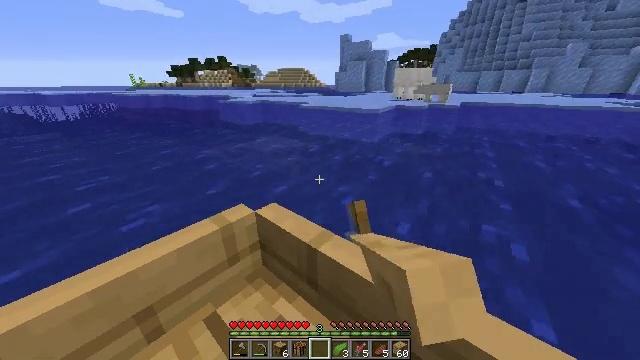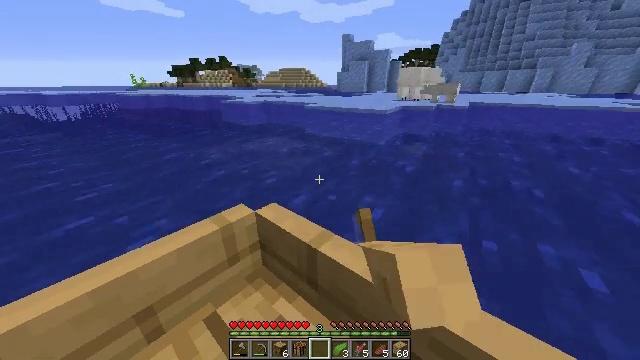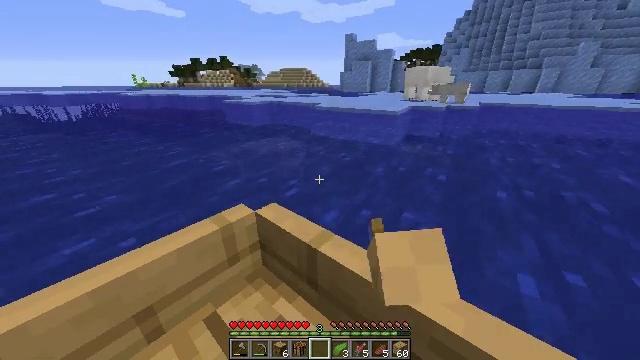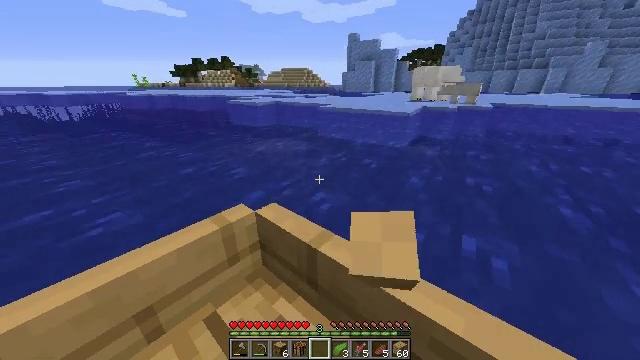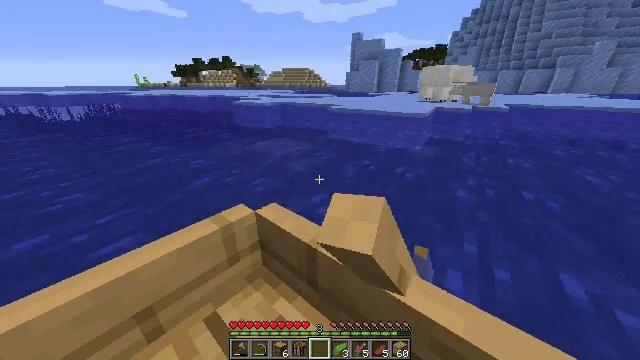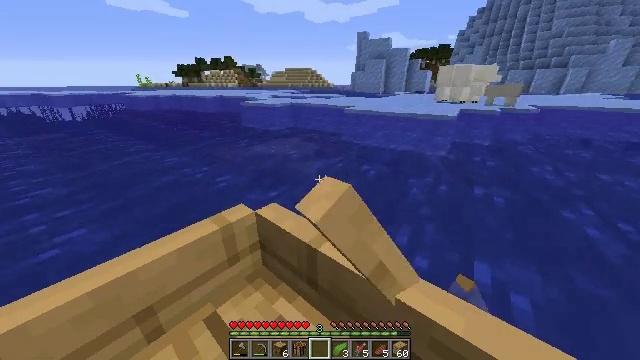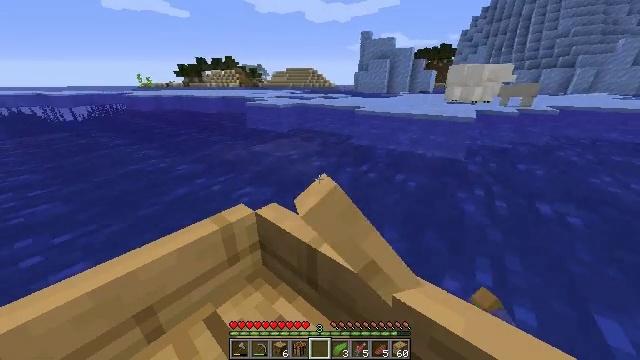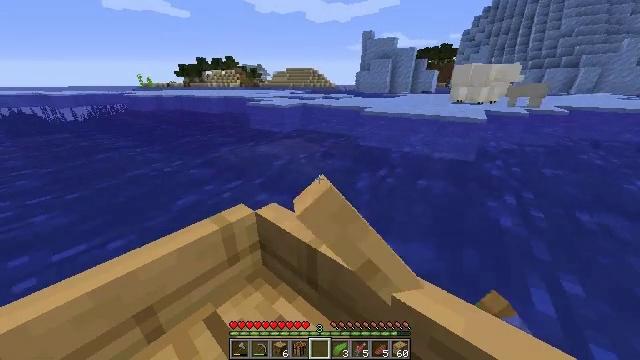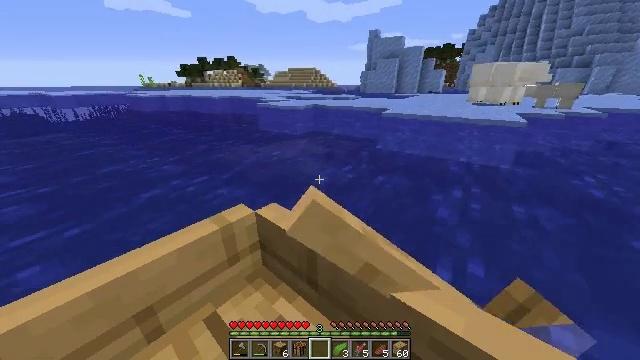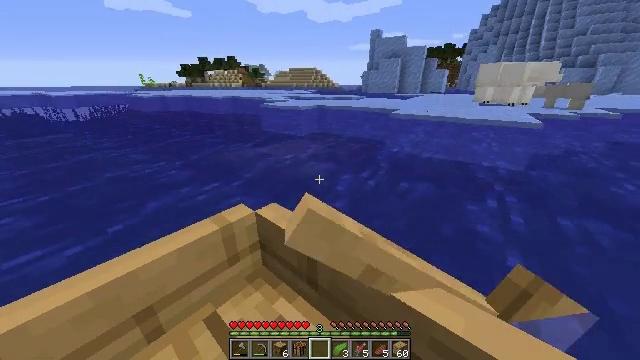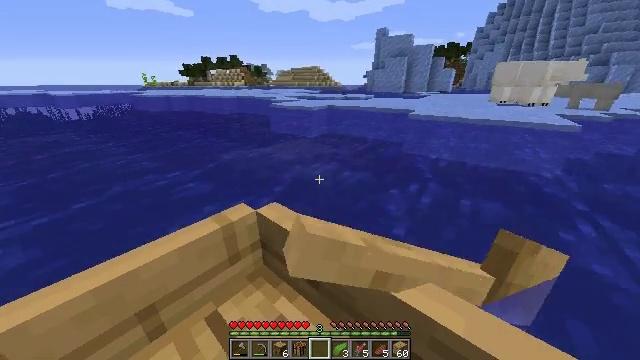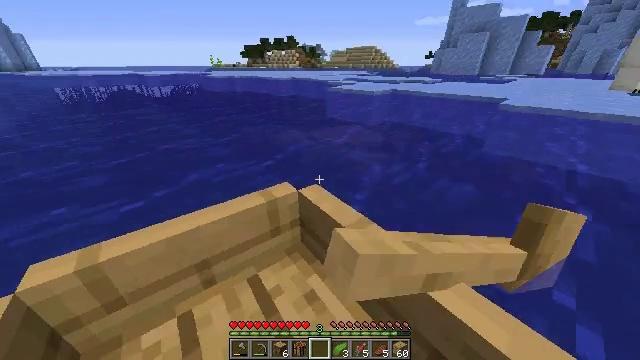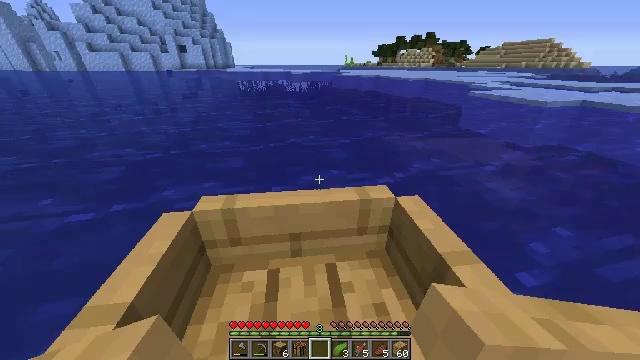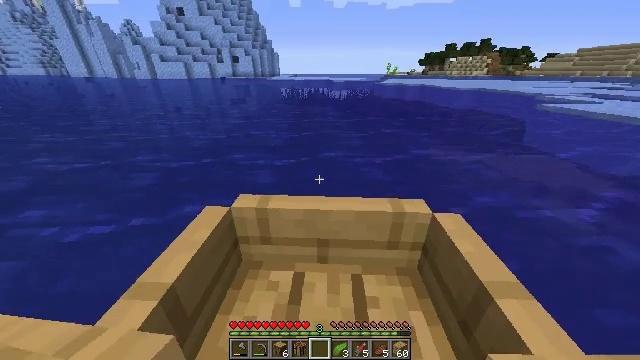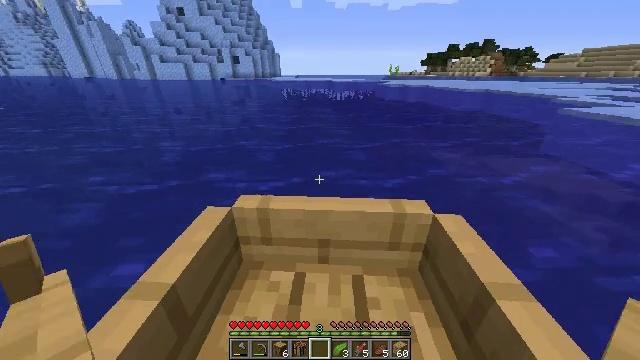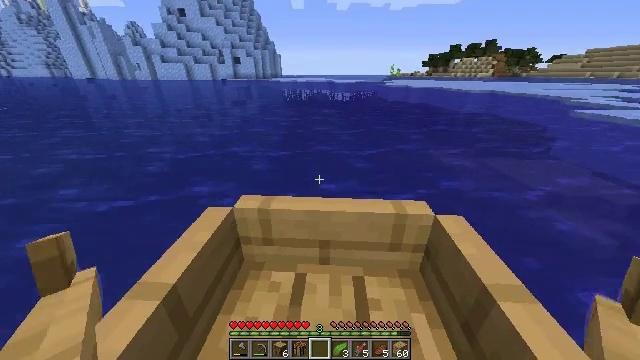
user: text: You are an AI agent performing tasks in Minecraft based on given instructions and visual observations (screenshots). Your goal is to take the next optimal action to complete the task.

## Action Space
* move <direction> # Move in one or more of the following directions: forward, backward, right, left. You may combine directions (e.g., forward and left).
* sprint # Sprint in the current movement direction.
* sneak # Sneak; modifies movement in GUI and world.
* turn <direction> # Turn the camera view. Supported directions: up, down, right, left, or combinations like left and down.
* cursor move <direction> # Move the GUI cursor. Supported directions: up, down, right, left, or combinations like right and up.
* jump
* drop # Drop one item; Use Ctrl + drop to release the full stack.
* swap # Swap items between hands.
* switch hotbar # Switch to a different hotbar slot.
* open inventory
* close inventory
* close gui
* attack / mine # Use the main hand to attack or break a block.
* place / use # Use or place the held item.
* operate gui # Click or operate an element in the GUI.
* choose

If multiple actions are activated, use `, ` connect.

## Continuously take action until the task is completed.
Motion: motion action
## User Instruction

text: Attack the ice to clear a path.
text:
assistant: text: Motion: move forward, sprint
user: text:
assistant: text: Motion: move forward, sprint
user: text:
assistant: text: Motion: move forward, sprint
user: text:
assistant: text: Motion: move forward, sprint
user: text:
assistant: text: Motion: move forward, sprint
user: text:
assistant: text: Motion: move forward, sprint
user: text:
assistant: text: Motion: move forward, sprint
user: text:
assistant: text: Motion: move forward, sprint
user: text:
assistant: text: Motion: move forward, sprint
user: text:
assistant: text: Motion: move forward, sprint
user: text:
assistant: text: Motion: move forward, sprint, turn left and down
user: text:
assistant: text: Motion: move forward, sprint, turn left
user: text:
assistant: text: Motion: move forward, sprint, turn left and up
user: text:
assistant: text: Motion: move forward, sprint
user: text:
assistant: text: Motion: move forward, sprint
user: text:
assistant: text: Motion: move forward, sprint
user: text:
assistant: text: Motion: move forward, sprint
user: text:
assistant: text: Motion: move forward, sprint
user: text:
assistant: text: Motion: move forward, sprint
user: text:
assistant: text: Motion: move forward, sprint
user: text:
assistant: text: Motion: move forward and move left, sprint
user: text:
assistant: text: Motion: move forward and move left, sprint
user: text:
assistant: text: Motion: move forward and move left, sprint
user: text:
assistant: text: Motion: move forward, sprint, turn right and up
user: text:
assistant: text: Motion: move forward, sprint, turn right
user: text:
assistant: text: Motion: move forward, sprint, turn right and up
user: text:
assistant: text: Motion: move forward, sprint, turn right and up
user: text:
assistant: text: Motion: move forward, sprint
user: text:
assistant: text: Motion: move forward and move right, sprint
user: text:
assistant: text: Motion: move forward and move right, sprint